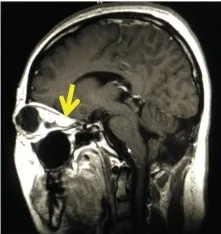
Magnetic resonance images before radiosurgery. (A) Gadolinium (Gd)-enhanced T1-weighted image, sagittal.
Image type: radiology (mri)